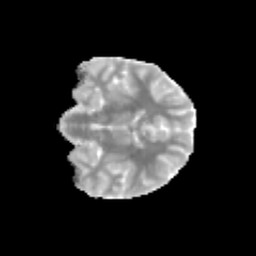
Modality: MD
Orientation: coronal
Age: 10
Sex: male
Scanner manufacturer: siemens
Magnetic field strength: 3 T
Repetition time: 3.8 s
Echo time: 0.07 s